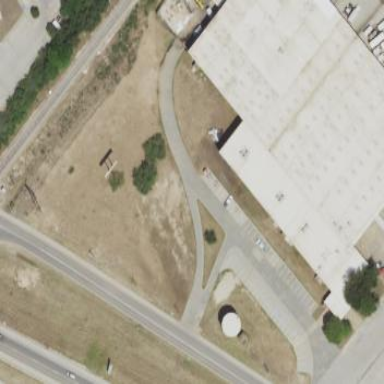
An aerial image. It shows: Warehouse.